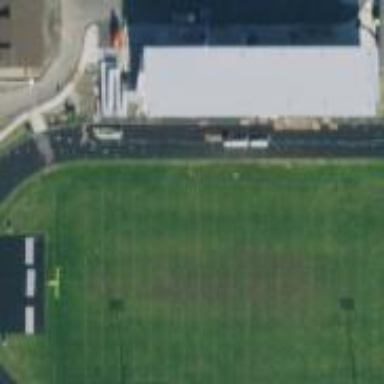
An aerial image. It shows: American football pitch with grass surface.